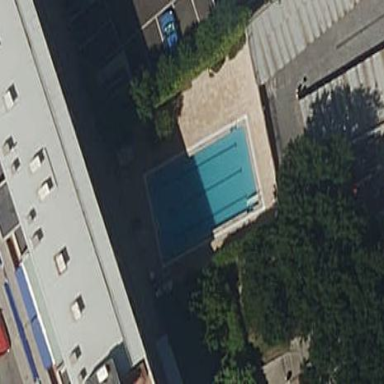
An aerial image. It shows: Outdoor swimming pool in leisure land.